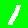
Digit: 1